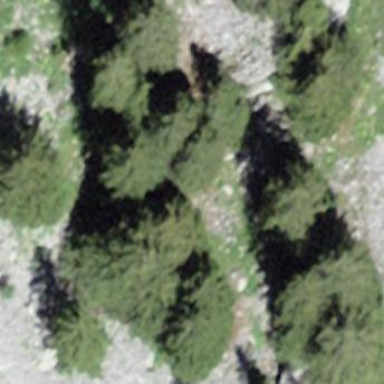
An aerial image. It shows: Forest area.